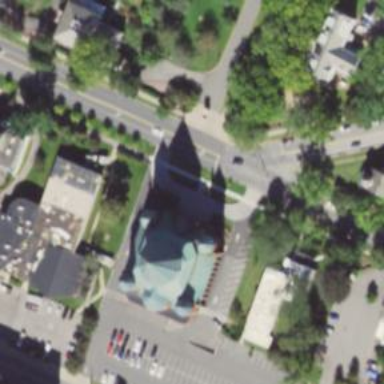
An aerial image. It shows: Place of worship.